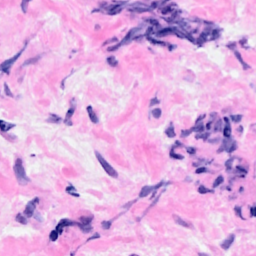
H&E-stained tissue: Breast